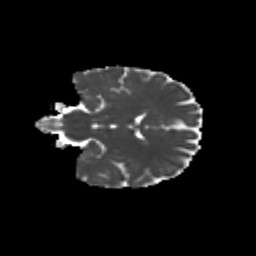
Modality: MD
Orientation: coronal
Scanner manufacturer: siemens
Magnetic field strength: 3 T
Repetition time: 9.2 s
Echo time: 0.084 s